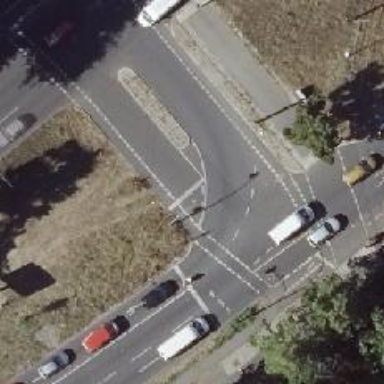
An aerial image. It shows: Road with traffic signals.